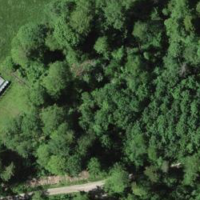
EUNIS habitat code: 41
Species observed at this site:
Filipendula ulmaria